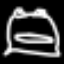
Label: frog